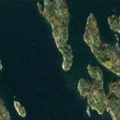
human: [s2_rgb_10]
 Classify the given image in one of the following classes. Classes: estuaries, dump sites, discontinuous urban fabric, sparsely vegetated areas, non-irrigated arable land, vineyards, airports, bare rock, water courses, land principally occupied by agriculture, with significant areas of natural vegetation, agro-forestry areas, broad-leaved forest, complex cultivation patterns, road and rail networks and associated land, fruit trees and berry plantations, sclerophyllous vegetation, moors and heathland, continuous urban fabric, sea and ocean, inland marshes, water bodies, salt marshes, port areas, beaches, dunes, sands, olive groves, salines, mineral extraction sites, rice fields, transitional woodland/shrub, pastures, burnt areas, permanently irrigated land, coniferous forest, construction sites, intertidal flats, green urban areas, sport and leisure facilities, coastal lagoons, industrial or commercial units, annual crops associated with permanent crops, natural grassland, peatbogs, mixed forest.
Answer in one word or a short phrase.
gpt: bare rock, sea and ocean